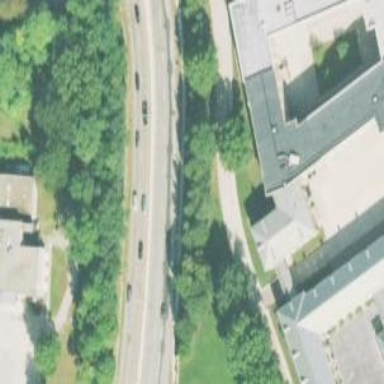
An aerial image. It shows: Asphalt trunk highway which is also expressway.